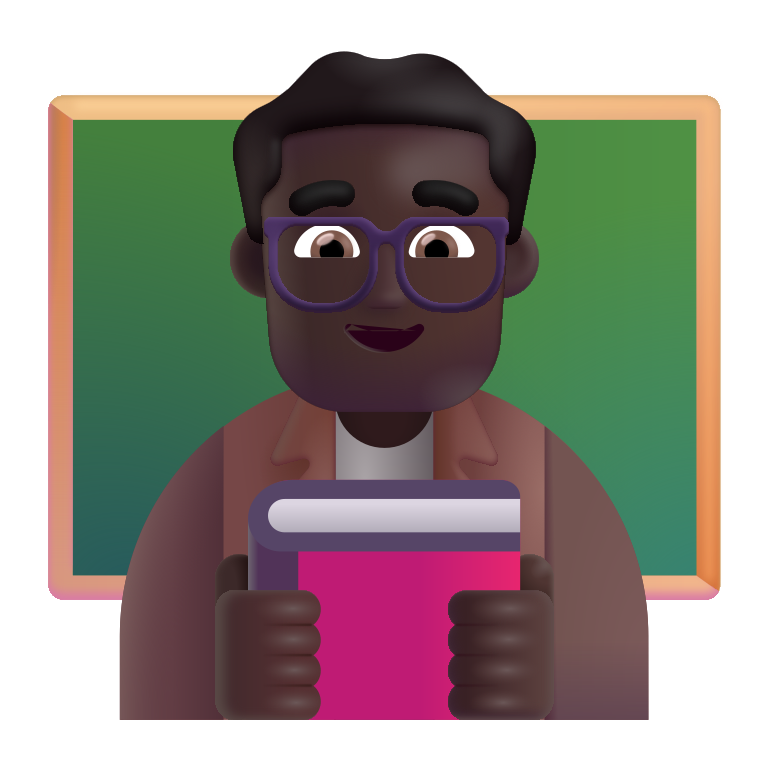
man teacher color dark